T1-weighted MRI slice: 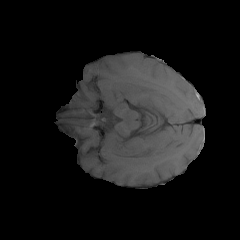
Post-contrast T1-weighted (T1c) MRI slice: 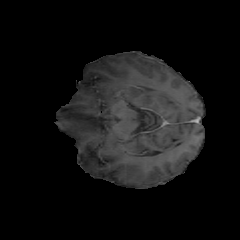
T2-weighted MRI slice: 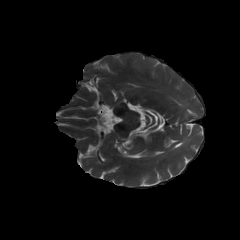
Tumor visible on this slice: no